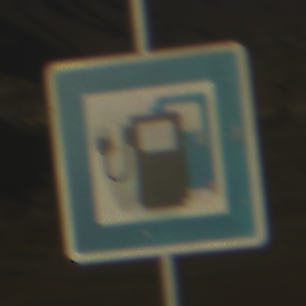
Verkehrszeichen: LadestationFuerElektrofahrzeuge
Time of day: SunriseSunset
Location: Outdoor (Nature)
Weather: Clear
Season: NotSpecified
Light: Natural